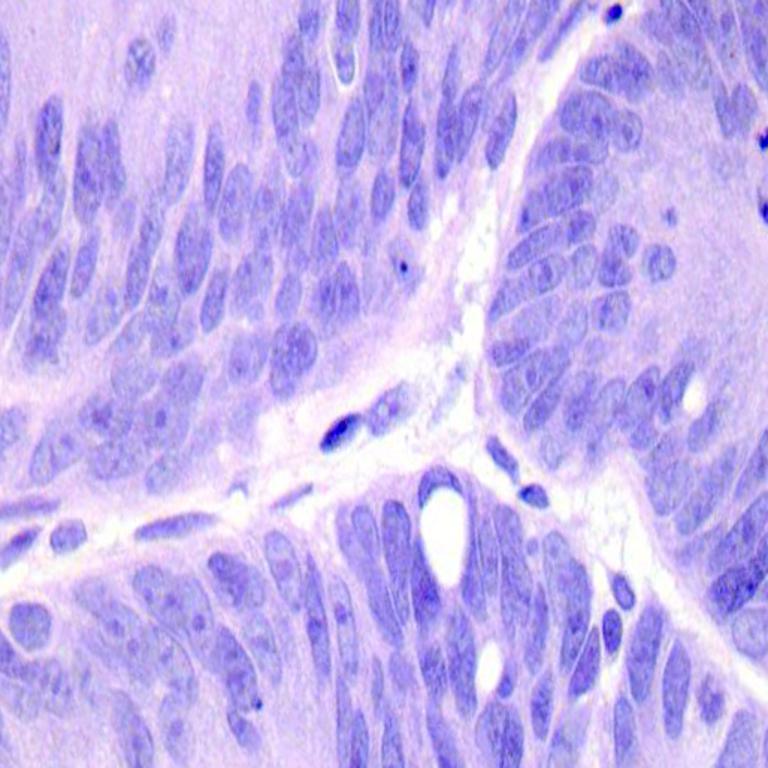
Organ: colon
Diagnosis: adenocarcinomas